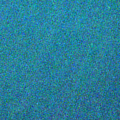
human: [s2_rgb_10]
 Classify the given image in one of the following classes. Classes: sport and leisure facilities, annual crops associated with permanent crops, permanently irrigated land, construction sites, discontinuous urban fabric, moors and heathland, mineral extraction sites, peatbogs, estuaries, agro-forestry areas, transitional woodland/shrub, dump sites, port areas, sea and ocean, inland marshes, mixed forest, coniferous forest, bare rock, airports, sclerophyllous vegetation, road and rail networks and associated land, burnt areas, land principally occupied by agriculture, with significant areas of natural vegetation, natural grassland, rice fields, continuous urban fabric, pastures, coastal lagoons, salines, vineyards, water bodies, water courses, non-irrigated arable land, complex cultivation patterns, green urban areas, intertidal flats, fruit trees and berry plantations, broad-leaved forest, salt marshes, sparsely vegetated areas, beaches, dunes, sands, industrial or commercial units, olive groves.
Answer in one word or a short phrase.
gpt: sea and ocean